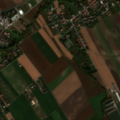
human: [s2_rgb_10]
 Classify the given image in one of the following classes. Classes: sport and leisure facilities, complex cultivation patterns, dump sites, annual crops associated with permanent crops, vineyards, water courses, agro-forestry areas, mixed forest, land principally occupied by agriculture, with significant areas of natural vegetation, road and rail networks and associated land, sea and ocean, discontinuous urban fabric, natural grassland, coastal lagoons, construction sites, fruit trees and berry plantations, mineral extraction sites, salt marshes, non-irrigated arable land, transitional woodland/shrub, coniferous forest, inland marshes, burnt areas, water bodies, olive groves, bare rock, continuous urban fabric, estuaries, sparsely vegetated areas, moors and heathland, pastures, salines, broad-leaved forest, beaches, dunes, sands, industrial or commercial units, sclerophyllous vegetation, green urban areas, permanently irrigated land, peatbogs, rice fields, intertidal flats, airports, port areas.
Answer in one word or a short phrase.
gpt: discontinuous urban fabric, non-irrigated arable land